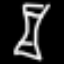
Label: hourglass